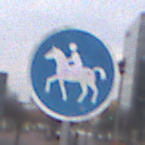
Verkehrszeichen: Reitweg
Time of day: MorningAfternoon
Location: Outdoor (Urban)
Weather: Overcast
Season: NotSpecified
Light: Natural